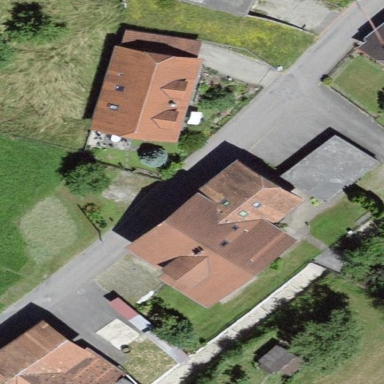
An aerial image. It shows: Residential building with half-hipped roof shape.